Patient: sex F, age 26
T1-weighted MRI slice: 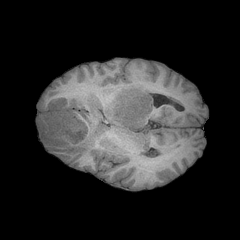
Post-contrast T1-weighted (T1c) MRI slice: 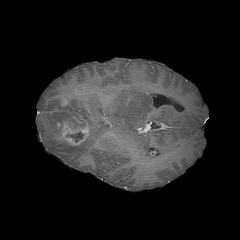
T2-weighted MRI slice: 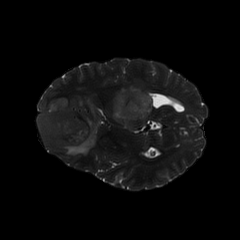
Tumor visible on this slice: yes
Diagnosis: Glioblastoma, IDH-wildtype
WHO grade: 4